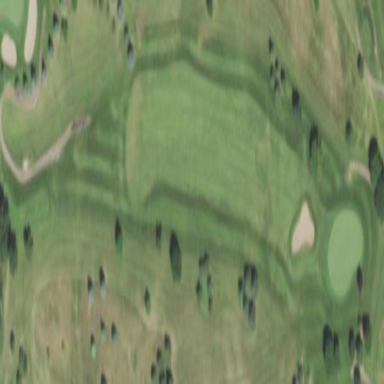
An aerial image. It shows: Rough area on grassy golf course.